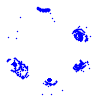
Particle: pion